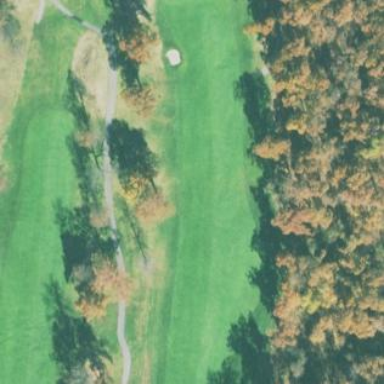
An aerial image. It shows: Scenic golf fairway.